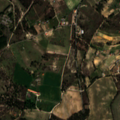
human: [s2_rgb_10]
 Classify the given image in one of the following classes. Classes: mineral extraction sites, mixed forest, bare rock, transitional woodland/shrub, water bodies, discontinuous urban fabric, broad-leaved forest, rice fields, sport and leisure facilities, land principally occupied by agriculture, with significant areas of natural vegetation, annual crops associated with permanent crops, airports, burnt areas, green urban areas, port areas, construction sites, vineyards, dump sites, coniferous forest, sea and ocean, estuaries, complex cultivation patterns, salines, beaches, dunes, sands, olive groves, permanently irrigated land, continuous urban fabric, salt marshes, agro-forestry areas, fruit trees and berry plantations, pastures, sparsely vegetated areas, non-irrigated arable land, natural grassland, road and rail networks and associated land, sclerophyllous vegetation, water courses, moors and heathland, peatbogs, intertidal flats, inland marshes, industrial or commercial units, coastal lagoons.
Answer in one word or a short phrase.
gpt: non-irrigated arable land, complex cultivation patterns, land principally occupied by agriculture, with significant areas of natural vegetation, broad-leaved forest